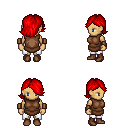
a pixel art fantasy rpg character, female body template, human, tanned skin, brown tunic, white pants, red swoop hairstyle, leather bracers, brown shoes, four views (front, back, left, right), 2x2 character sprite sheet, small pixel art, hard edges, no anti-aliasing